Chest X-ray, PA view. Patient: 32 years old, sex M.
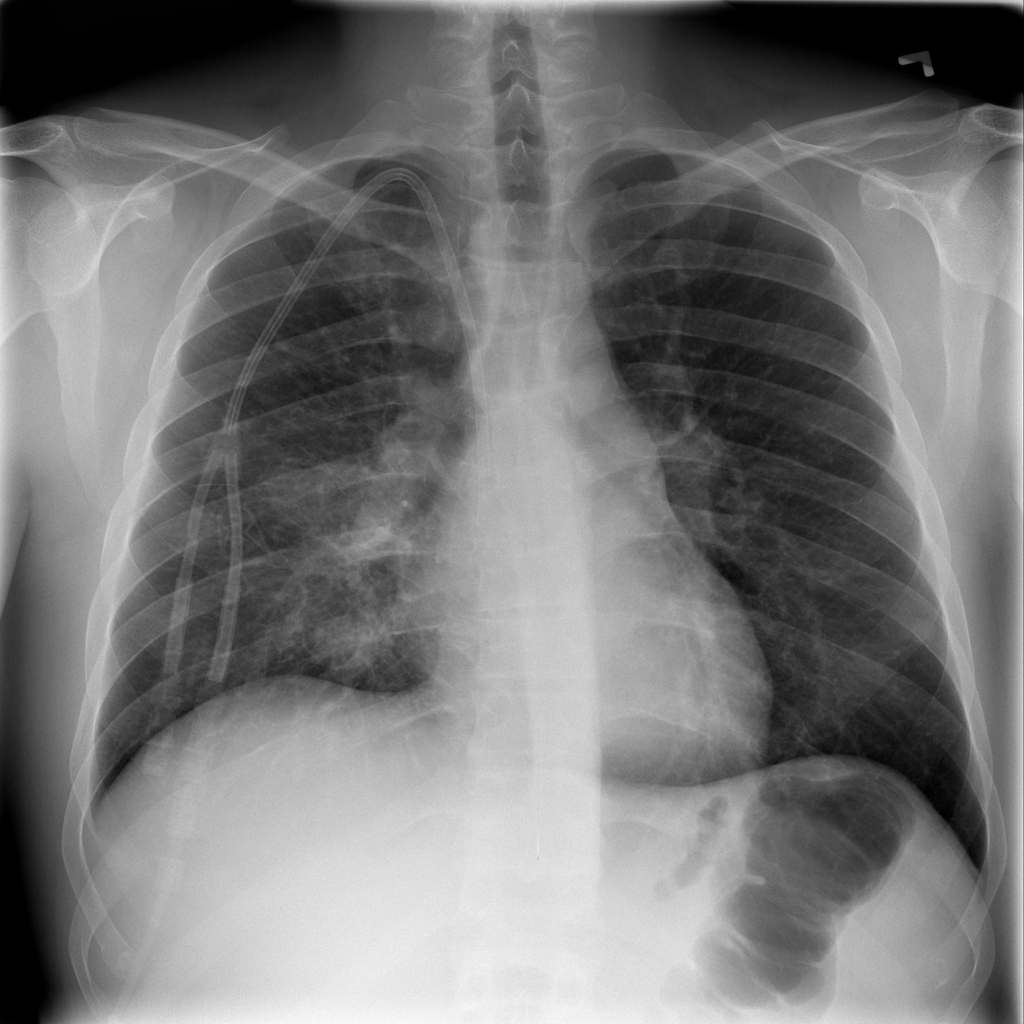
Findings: Infiltration, Nodule